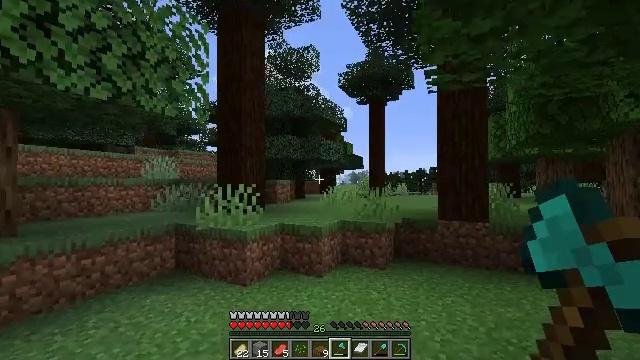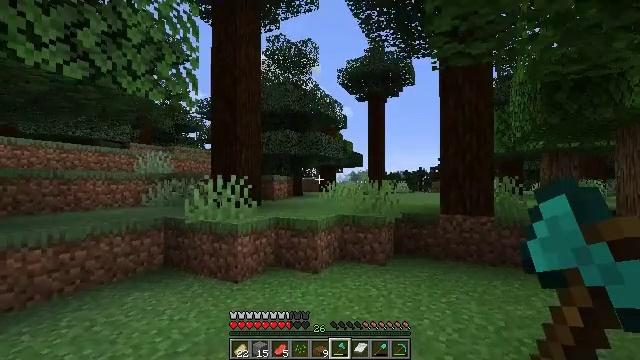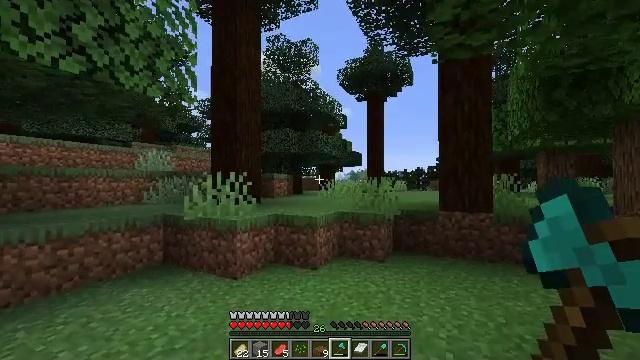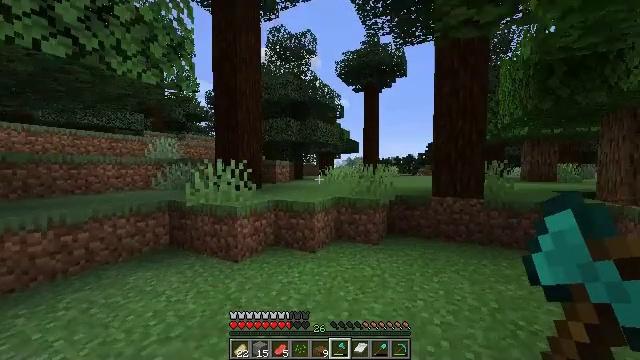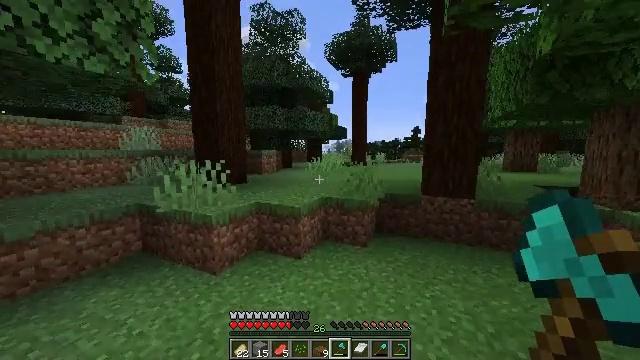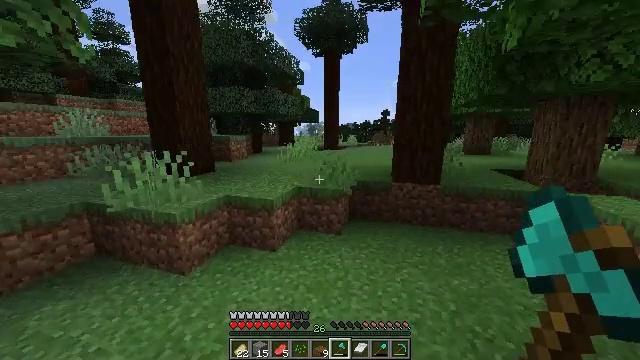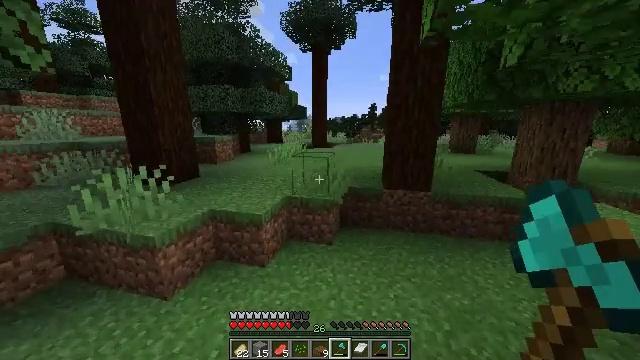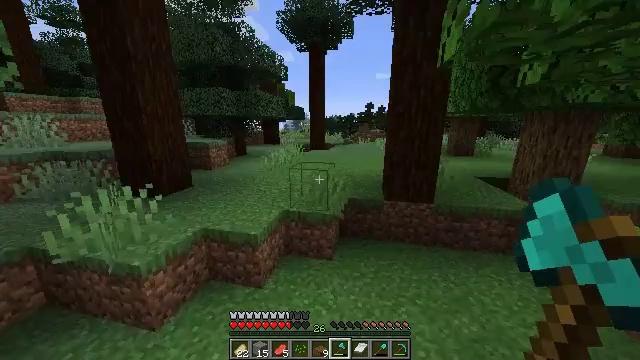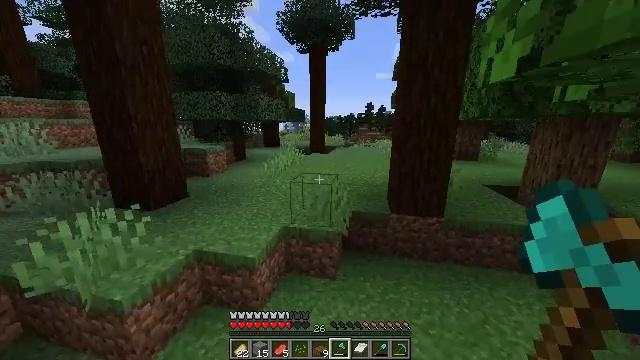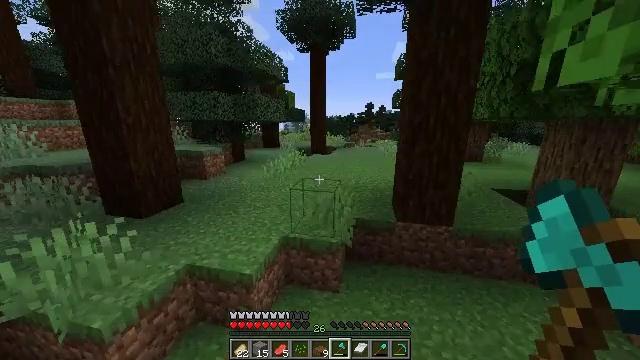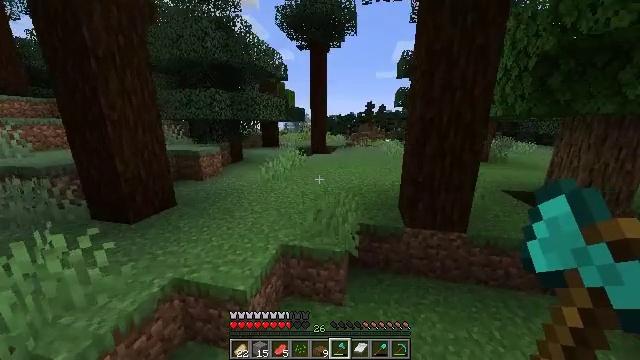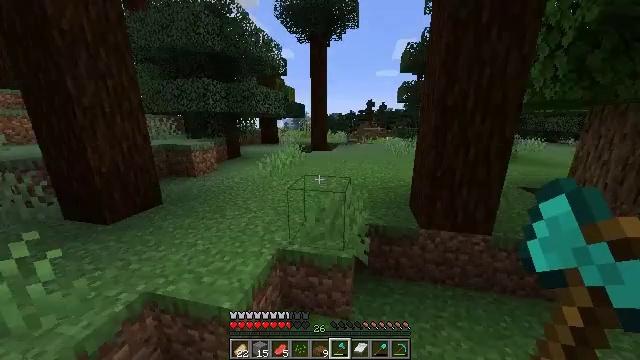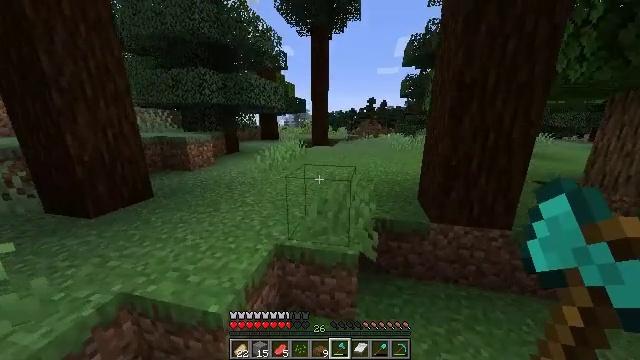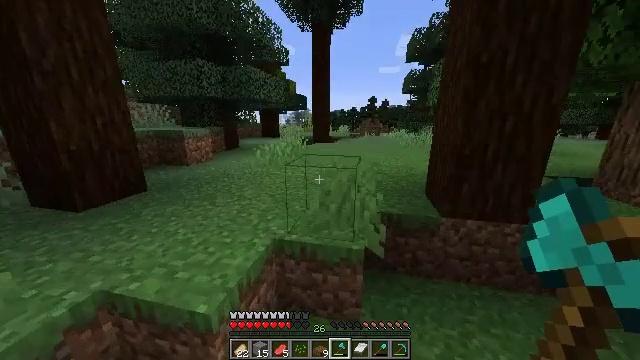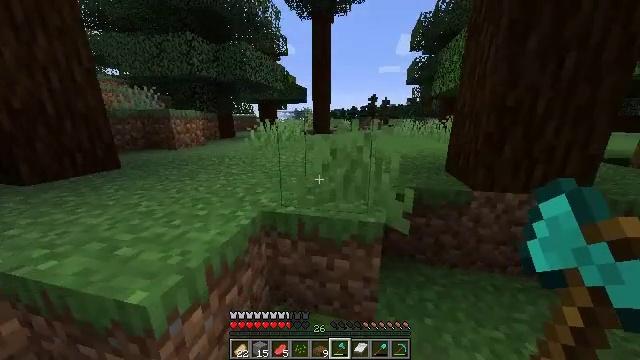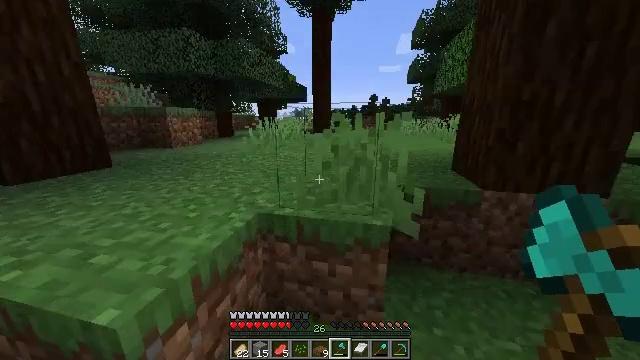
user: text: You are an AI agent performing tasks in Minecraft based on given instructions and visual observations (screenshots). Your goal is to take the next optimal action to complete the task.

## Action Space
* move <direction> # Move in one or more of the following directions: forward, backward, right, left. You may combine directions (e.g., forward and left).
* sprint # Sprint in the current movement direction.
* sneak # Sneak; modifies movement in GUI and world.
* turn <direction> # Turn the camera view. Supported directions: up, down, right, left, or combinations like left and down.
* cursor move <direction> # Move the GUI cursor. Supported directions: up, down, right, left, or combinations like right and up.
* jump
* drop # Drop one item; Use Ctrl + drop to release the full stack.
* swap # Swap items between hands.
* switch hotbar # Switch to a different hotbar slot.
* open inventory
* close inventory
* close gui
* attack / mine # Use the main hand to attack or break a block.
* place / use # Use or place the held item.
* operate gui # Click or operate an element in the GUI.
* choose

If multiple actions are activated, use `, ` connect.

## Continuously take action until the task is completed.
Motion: motion action
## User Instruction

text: Combat the chicken.
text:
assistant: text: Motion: move forward, sprint, jump
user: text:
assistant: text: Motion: move forward, sprint, jump
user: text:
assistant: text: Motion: move forward, sprint, turn down, jump
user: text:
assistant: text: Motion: move forward, sprint, turn right and down, jump
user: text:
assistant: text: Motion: move forward, sprint, turn right and down, jump
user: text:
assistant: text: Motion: move forward, turn right and down, jump
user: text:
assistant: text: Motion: move forward, jump
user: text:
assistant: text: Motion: move forward, jump
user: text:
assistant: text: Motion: move forward, jump
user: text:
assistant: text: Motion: move forward, jump
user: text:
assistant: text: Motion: move forward, jump
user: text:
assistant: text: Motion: move forward, jump
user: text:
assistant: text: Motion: move forward, sprint, jump
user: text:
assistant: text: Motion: move forward, sprint, jump
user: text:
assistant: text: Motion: move forward, sprint, jump
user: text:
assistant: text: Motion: move forward, sprint, jump
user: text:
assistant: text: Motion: move forward, sprint, turn right, jump
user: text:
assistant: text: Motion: move forward, turn right, jump
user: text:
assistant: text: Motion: move forward, jump
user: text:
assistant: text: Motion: move forward, jump
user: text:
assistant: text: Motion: move forward, jump
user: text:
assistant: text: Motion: move forward, turn right, jump
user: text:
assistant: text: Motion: move forward, sprint, turn right and down, jump
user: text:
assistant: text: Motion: move forward, sprint, turn right and down, jump
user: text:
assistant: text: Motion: move forward, sprint, jump
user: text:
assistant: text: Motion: move forward, sprint, jump
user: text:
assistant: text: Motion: move forward, jump
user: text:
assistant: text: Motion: move forward, jump
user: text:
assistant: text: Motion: move forward, jump
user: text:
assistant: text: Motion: move forward, jump